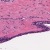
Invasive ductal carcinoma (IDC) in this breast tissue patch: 0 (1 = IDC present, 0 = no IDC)